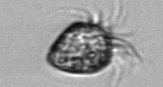
Label: Ciliophora